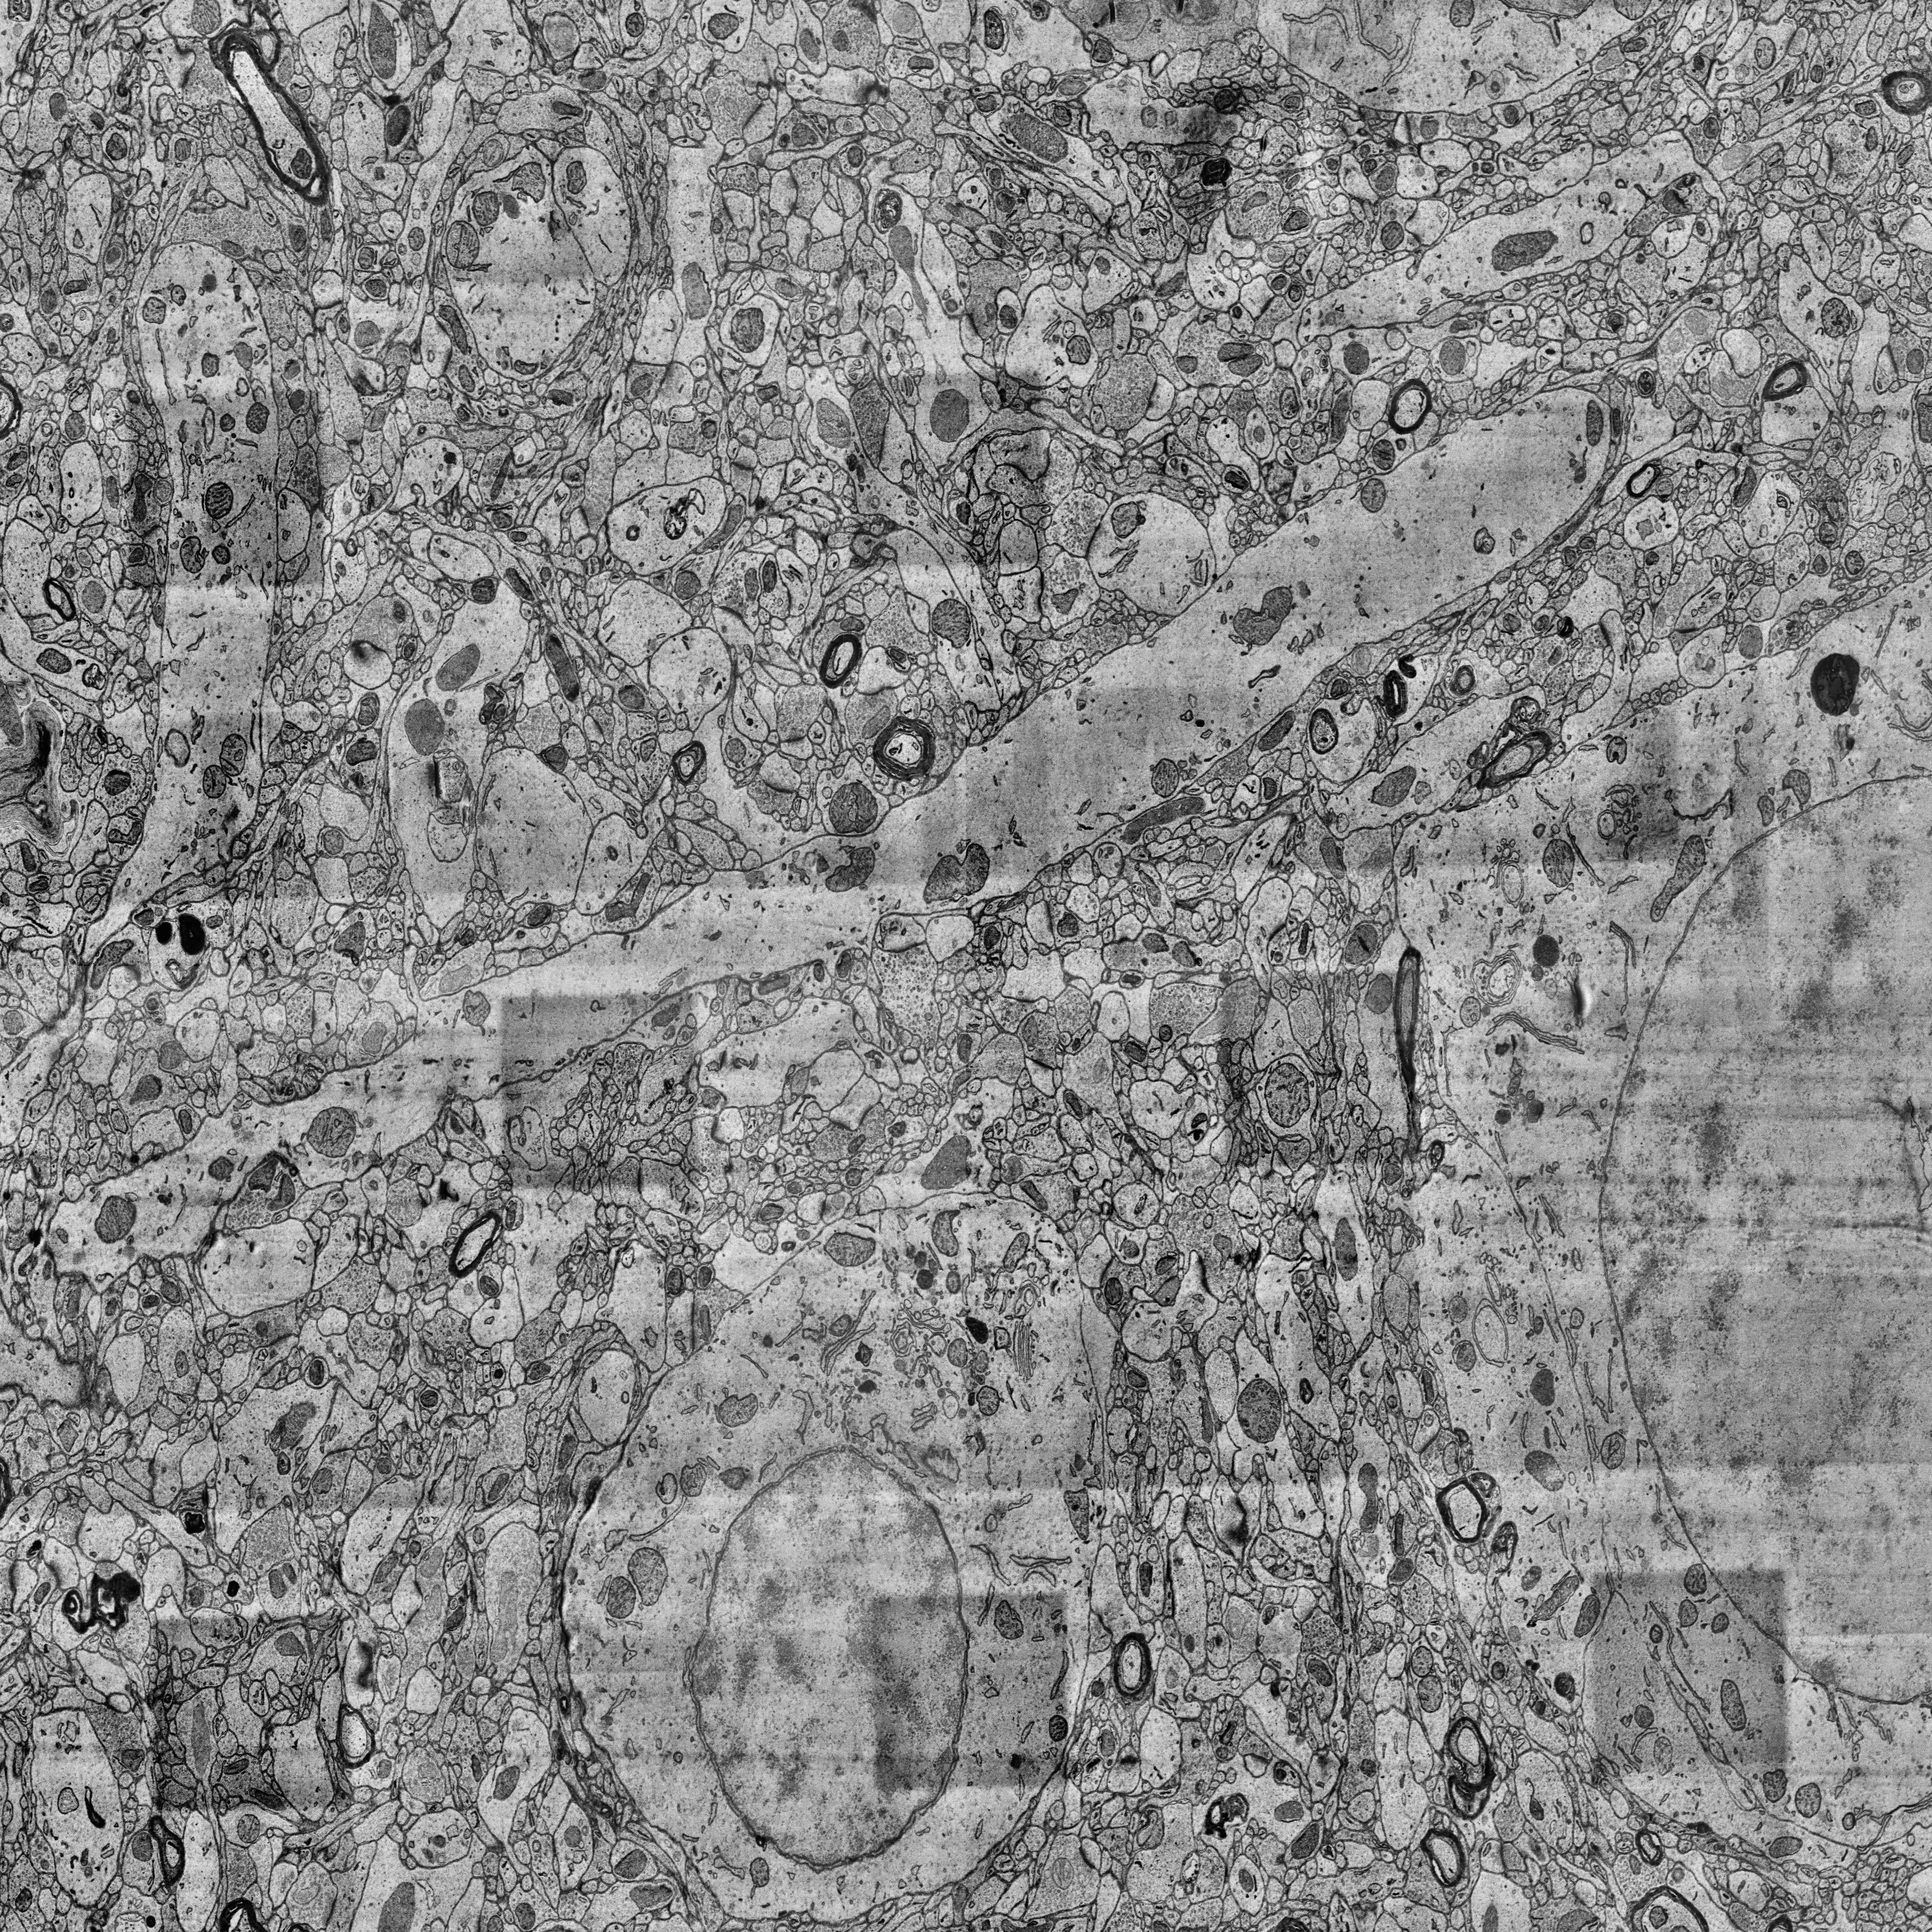
Electron microscopy slice of human cortex tissue
Slice depth (z): 354
Mitochondria instances in slice: 458